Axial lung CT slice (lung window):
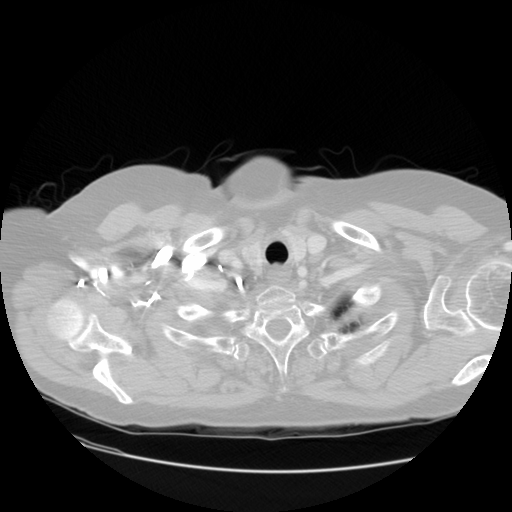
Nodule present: no